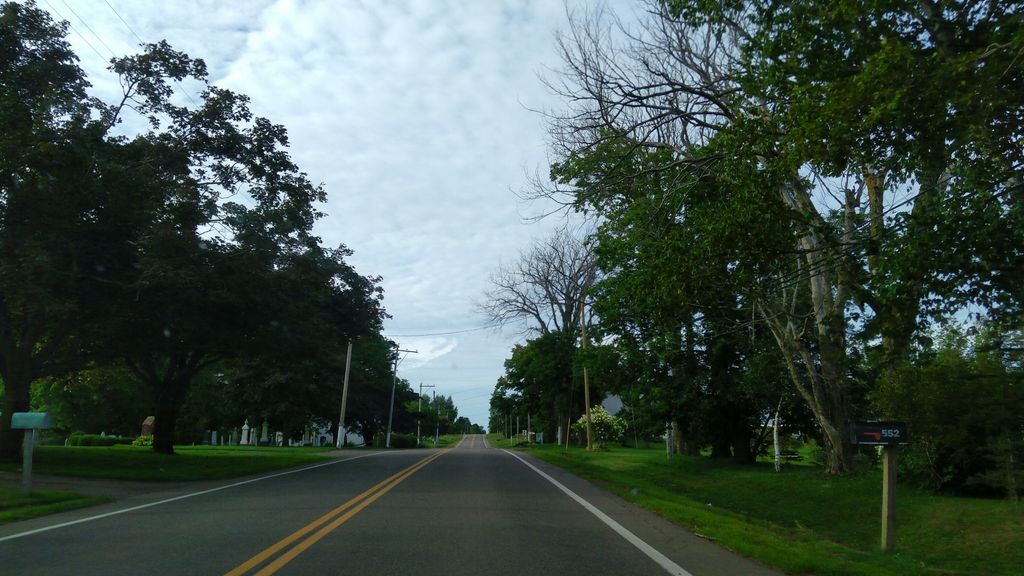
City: charlottetown